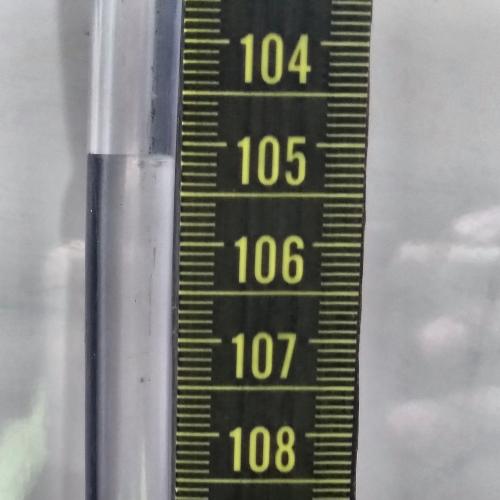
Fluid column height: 105.1 cm